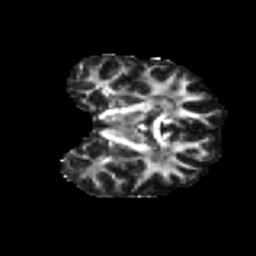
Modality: FA
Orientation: coronal
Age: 42
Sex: female
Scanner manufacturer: ge
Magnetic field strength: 3 T
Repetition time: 7.8 s
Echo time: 0.0606 s